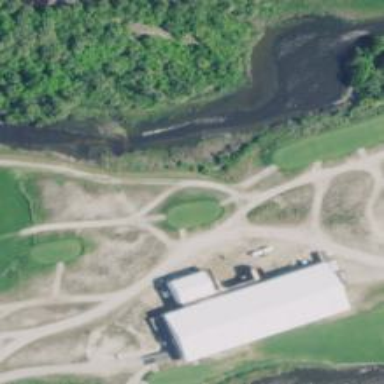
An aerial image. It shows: Path used for both walking and golf.